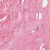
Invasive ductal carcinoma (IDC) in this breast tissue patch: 0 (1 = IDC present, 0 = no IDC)